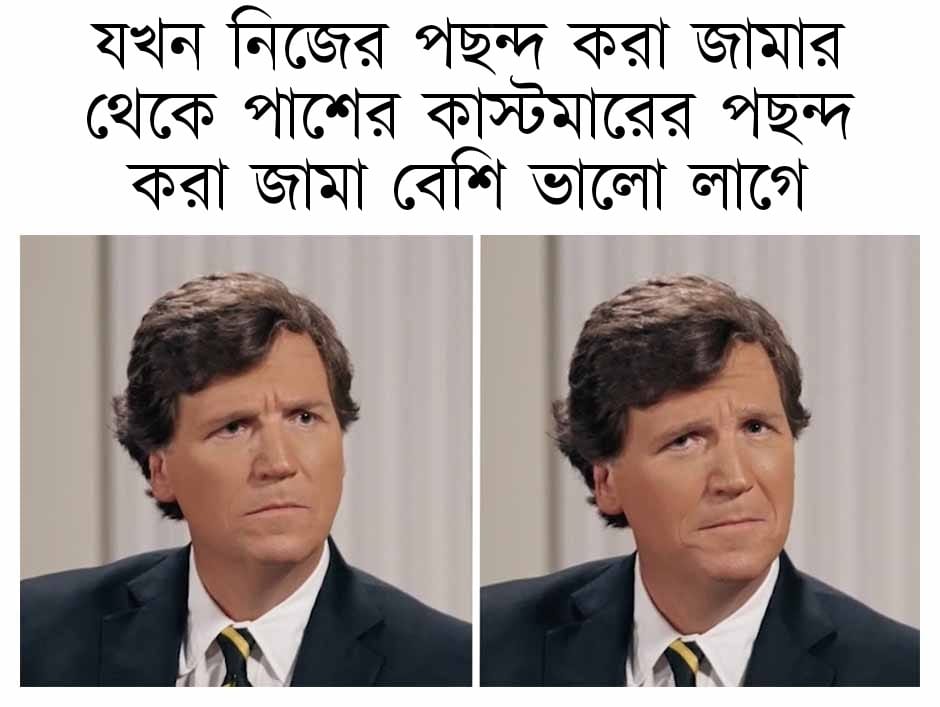
Text: যখন নিজের পছন্দ করা জামার থেকে পাশের কাস্টমারের পছন্দ করা জামা বেশি ভালো লাগে
Label: Non Hate